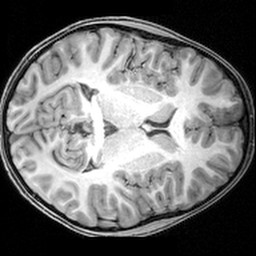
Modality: T1w
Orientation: axial
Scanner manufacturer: siemens
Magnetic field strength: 3 T
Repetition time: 1.9 s
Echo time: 0.00397 s